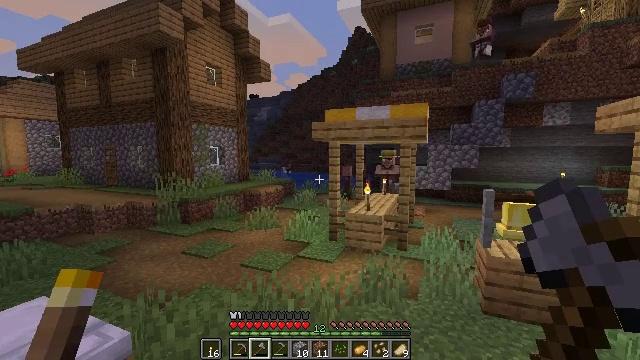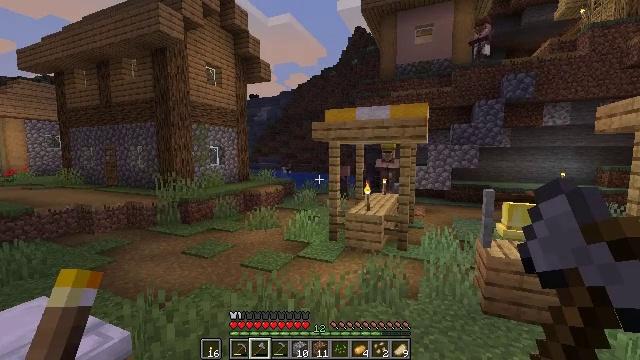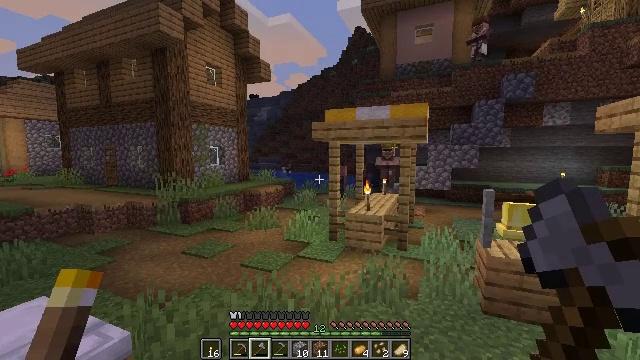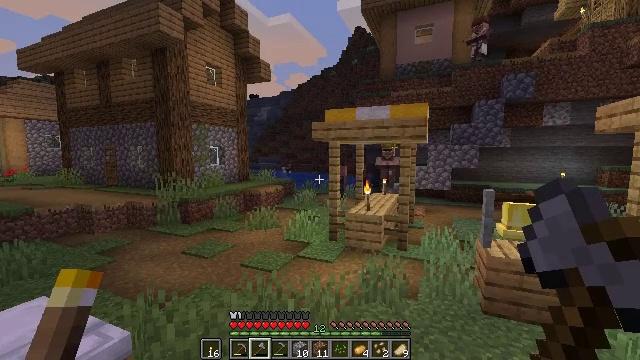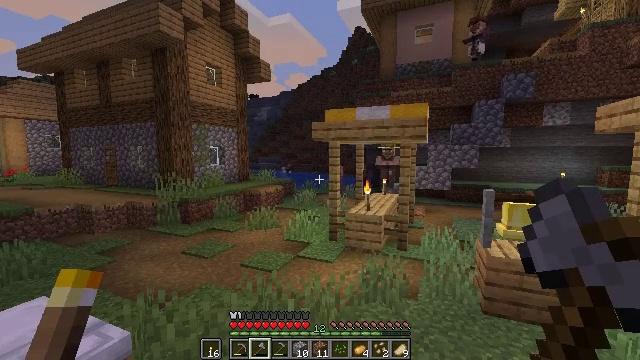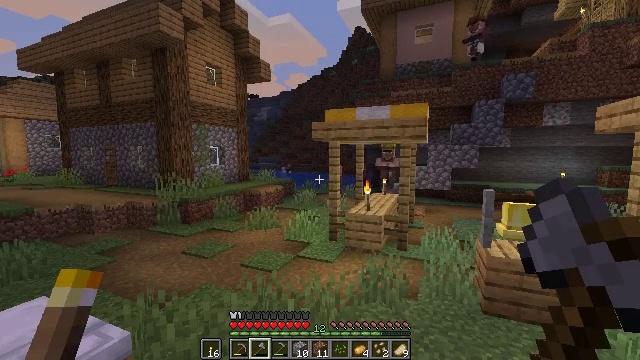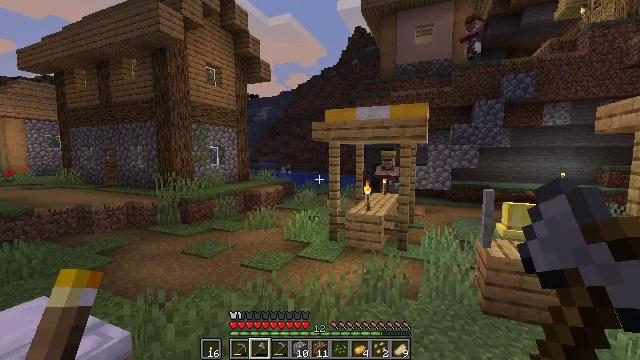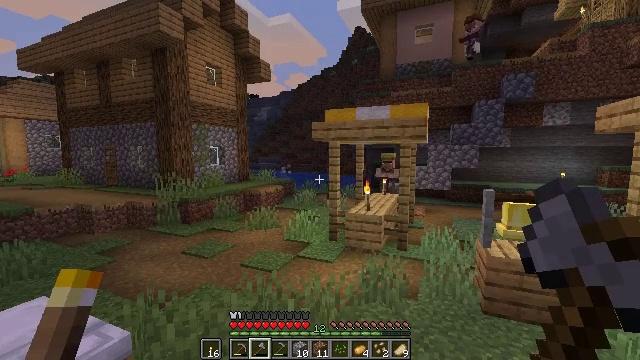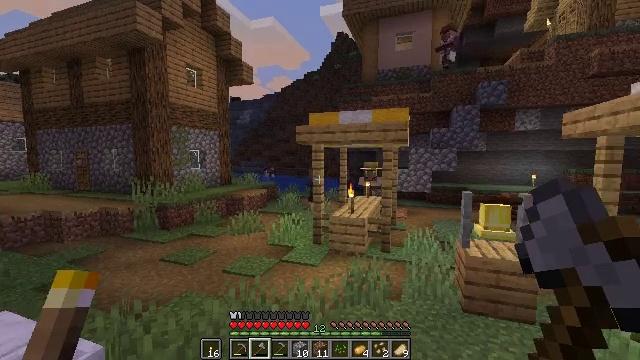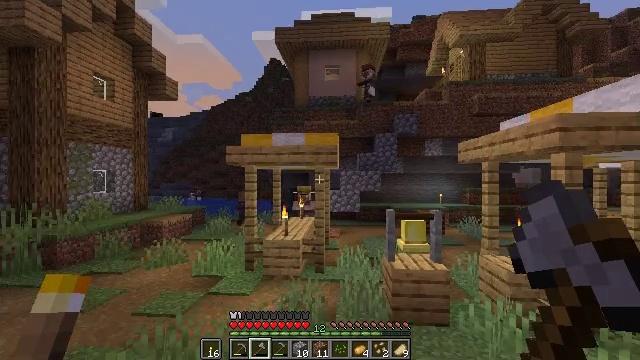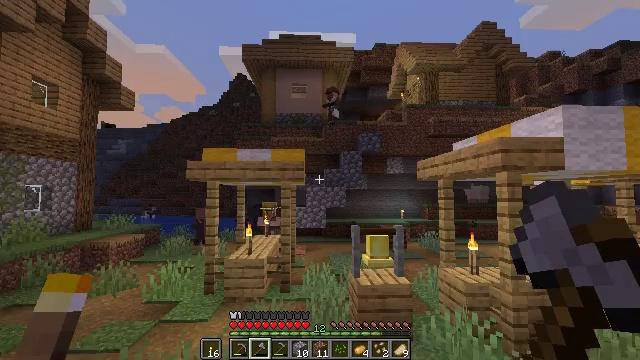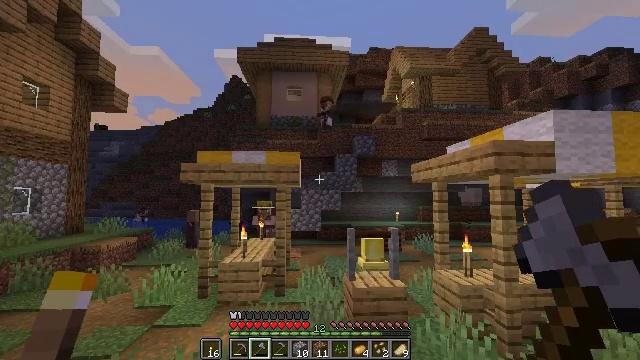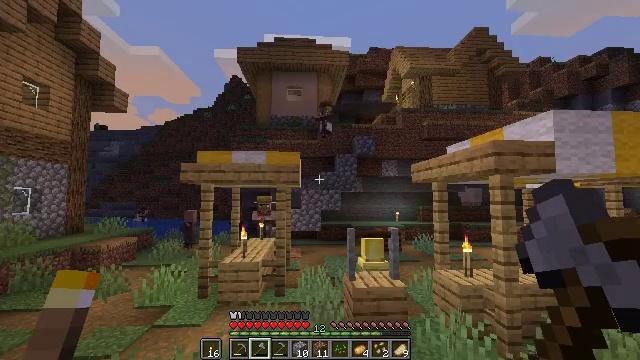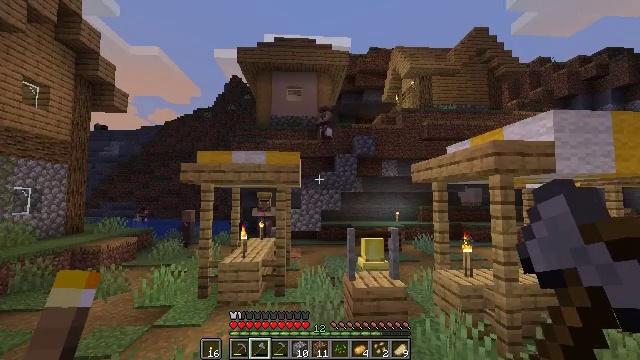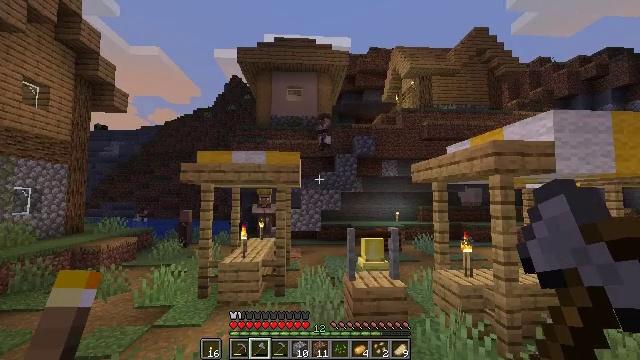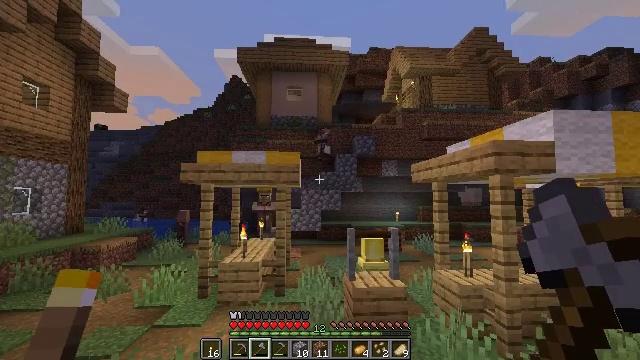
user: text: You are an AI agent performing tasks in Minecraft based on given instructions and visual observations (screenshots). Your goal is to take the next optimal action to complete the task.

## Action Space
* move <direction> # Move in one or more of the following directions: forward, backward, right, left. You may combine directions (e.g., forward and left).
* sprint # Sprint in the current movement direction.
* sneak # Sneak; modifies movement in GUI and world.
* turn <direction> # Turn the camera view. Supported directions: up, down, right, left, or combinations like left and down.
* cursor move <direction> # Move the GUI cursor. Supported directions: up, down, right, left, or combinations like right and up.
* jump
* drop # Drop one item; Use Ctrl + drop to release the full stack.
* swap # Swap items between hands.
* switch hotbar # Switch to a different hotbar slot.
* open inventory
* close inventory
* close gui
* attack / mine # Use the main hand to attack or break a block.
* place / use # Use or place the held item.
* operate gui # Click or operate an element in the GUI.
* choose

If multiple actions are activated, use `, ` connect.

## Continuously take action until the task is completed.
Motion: motion action
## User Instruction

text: Break the grass path to collect materials.
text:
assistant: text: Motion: no_op
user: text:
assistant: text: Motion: no_op
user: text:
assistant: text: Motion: no_op
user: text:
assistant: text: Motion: no_op
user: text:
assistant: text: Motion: no_op
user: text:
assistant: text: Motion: no_op
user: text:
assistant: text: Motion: no_op
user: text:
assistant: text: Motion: turn right
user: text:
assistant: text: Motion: turn right and up
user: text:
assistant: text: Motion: turn right and up
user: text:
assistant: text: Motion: turn right
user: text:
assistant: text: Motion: no_op
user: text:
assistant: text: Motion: no_op
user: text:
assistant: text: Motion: no_op
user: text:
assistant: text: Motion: no_op
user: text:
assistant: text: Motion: no_op
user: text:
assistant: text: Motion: no_op
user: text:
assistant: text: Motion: no_op
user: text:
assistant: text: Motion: no_op
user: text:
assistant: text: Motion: turn right
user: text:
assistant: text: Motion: turn right and down
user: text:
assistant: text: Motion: turn right and down
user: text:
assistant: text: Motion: turn right
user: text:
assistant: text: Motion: no_op
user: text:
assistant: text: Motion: no_op
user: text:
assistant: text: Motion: no_op
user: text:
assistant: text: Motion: no_op
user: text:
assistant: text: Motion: turn right and down
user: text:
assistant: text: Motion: sprint, turn right and down
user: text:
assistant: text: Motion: move forward, sprint, turn right and down